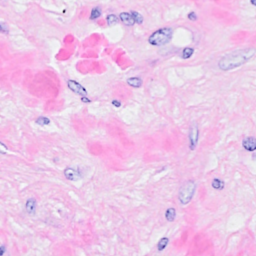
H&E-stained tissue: Breast